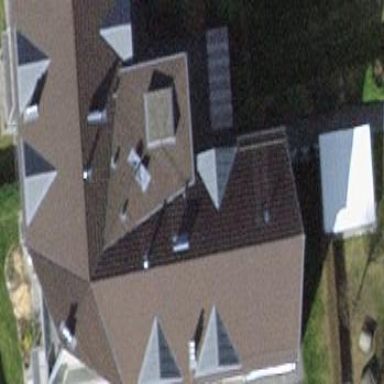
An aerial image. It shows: Gabled roof adorns the apartments building.